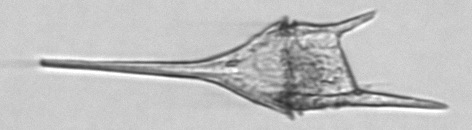
Label: Tripos_lineatus